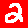
Digit: 2